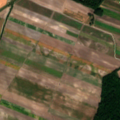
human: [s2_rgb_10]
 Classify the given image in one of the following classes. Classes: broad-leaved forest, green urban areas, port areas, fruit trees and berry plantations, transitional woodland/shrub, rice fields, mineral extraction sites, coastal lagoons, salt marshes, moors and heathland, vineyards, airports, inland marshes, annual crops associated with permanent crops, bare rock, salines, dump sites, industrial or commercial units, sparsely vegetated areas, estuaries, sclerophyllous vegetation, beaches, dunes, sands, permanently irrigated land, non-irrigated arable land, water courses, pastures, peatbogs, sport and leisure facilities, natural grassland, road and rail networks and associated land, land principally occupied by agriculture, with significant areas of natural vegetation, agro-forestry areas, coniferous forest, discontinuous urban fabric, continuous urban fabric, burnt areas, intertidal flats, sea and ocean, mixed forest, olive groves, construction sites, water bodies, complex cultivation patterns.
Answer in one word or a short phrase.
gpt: sport and leisure facilities, non-irrigated arable land, broad-leaved forest